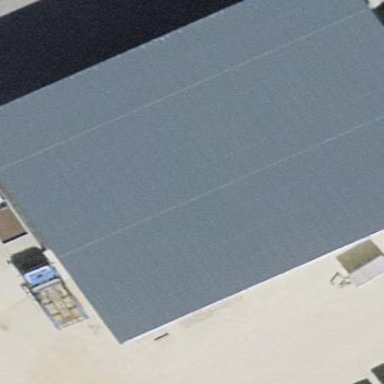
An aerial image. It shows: Industrial building.